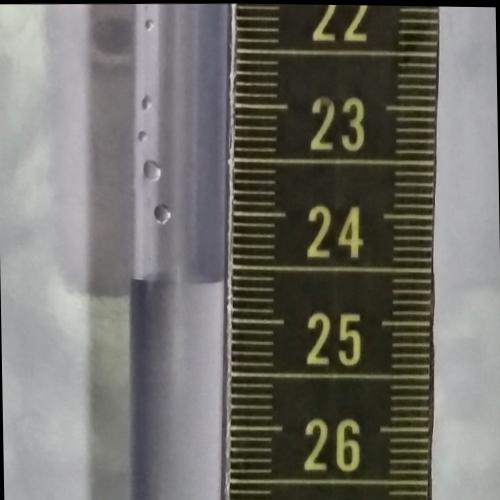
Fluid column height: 24.7 cm